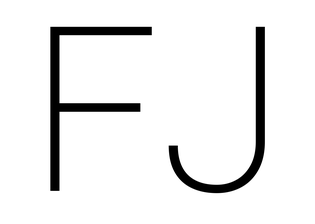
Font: Roboto_ExtraLight